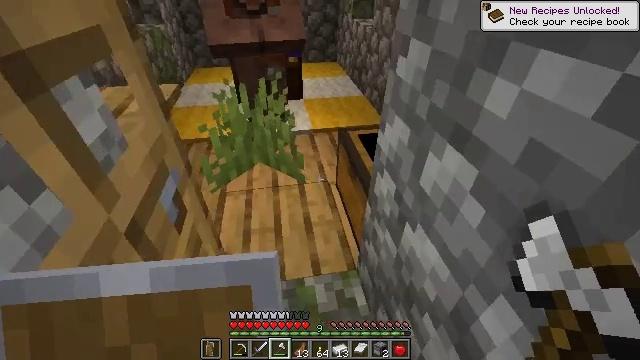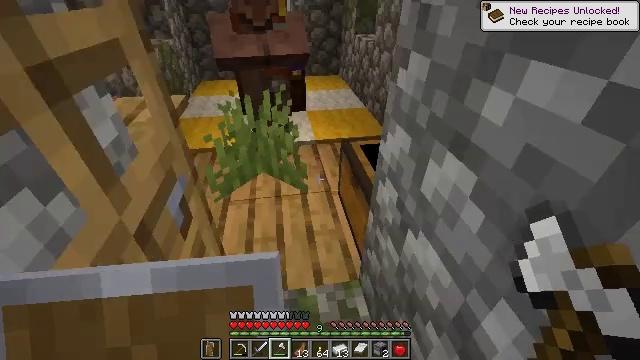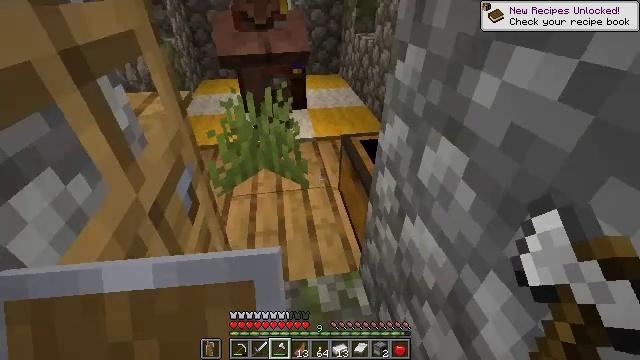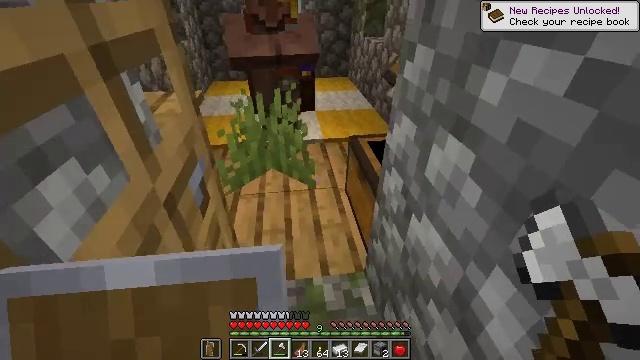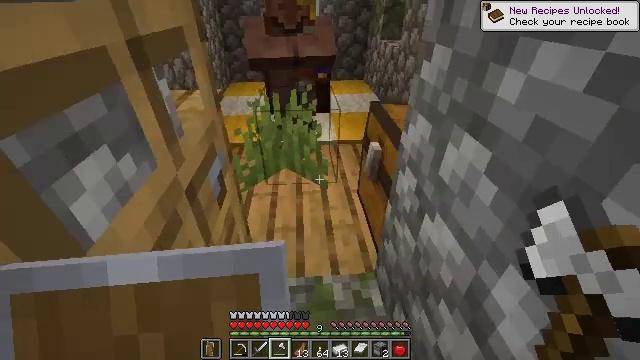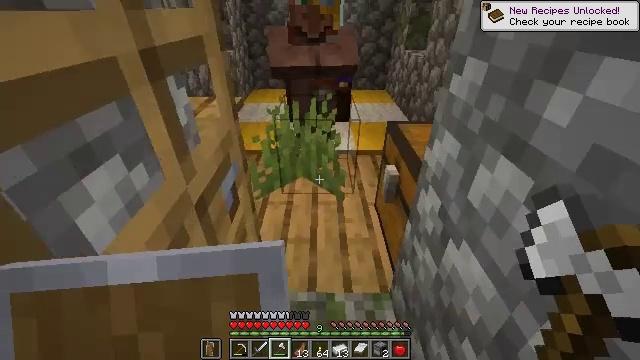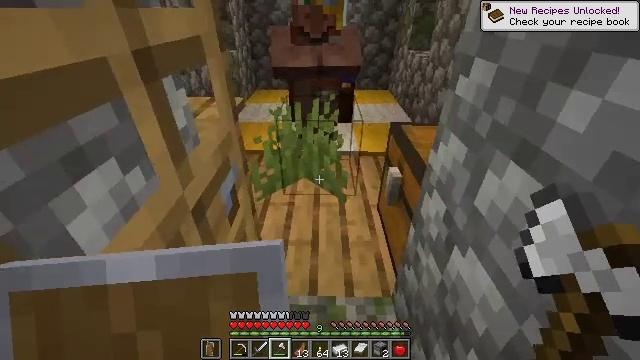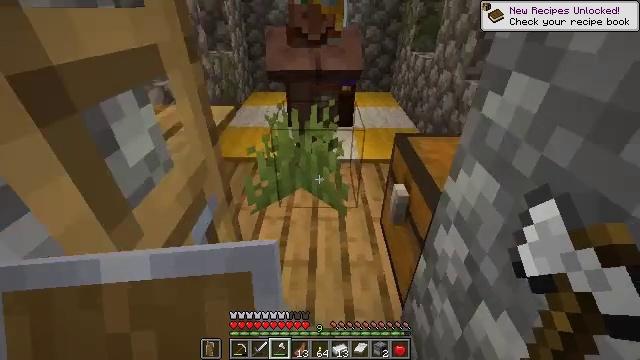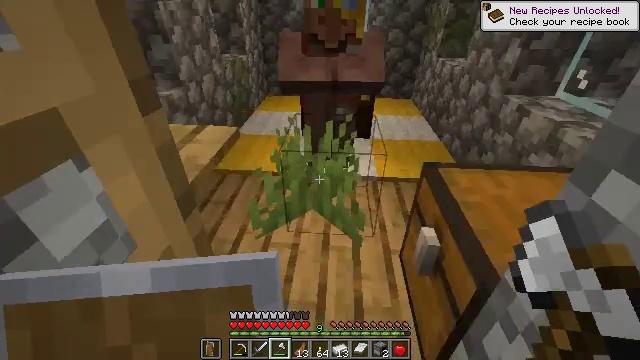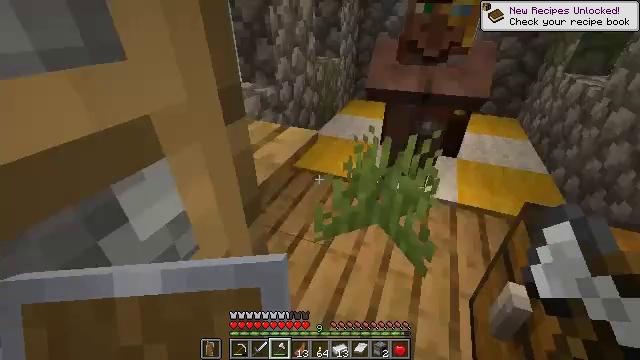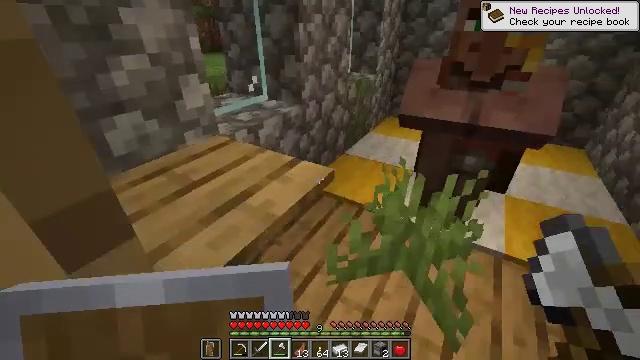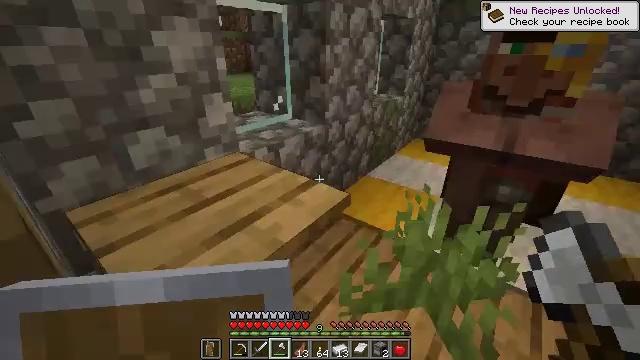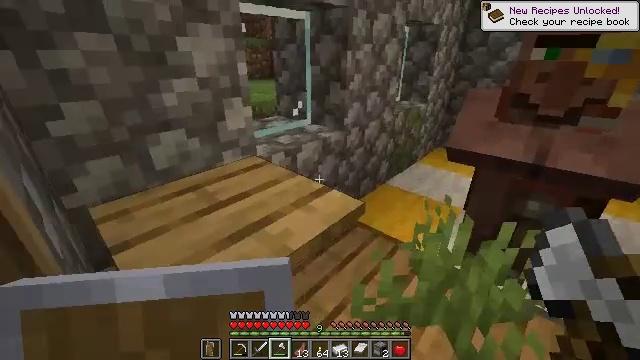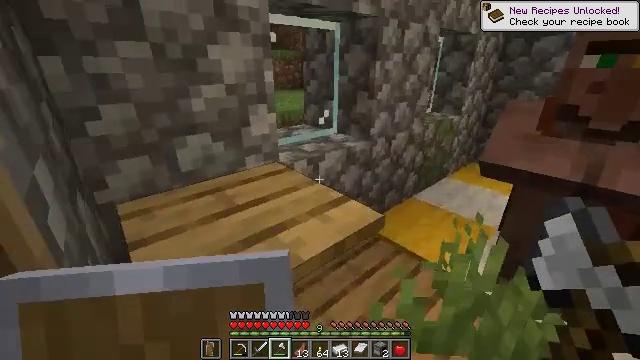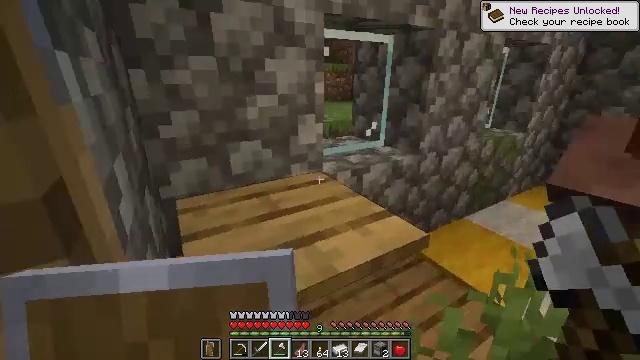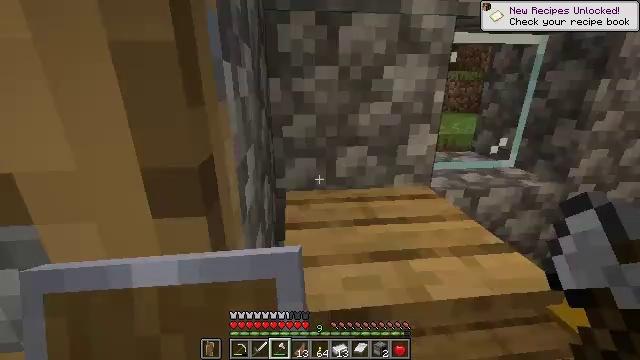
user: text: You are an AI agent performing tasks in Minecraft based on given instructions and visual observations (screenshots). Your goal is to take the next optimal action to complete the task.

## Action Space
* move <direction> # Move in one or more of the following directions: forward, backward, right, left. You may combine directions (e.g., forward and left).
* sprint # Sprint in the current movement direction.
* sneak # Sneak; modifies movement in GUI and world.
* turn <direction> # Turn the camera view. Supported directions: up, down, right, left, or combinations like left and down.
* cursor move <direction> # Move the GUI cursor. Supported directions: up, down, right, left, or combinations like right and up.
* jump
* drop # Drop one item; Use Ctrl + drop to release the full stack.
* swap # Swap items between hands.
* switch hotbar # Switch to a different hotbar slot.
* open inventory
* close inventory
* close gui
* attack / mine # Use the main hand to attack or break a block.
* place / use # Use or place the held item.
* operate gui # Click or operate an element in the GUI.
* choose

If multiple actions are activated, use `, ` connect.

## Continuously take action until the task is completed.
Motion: motion action
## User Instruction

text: Collect the ladder block.
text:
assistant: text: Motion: turn up
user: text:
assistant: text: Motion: no_op
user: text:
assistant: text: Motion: turn left
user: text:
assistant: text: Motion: turn left
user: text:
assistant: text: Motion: move forward, turn left and up
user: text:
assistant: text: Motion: move forward
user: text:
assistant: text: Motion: move forward
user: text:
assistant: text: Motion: move forward, turn left
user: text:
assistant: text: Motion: move forward, turn left
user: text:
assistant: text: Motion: move forward, turn left and up
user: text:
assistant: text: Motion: turn left and up
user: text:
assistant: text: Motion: turn left and up
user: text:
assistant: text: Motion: turn left and up
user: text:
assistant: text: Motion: turn left and up
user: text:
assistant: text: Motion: move left, turn left and up
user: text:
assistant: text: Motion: move left, turn left and up
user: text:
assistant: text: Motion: move left, turn left and up
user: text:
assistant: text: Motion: move left
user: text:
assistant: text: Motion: move left
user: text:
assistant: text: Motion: move forward and move left
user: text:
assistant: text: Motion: move forward and move left
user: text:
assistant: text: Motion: move forward and move left
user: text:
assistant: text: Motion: move forward and move left
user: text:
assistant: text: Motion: move forward and move left
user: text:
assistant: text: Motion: move forward
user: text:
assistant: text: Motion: move forward
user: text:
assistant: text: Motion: move forward, sprint, turn left
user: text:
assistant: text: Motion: move forward, sprint, turn left
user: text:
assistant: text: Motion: move forward, sprint, turn left
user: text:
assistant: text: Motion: move forward, sprint